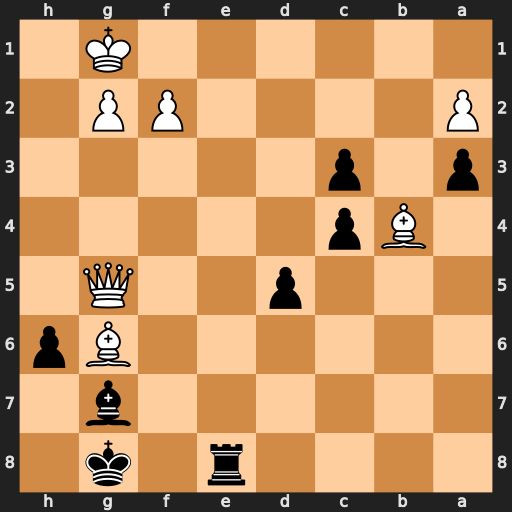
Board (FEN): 4r1k1/6b1/6Bp/3p2Q1/1Bp5/p1p5/P4PP1/6K1
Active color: b
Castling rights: -
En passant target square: -
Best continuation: Re1+ Kh2 hxg5